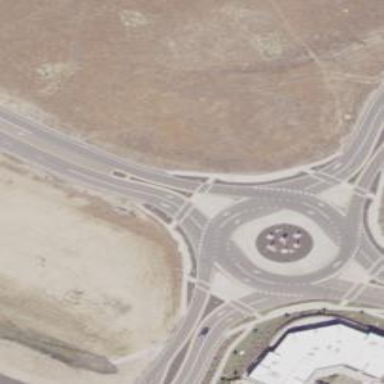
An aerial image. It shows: Tertiary road leading to roundabout junction.